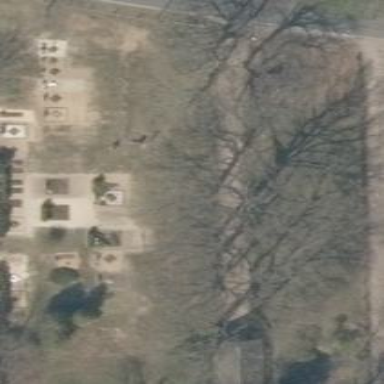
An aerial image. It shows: Cemetery with fence around it.